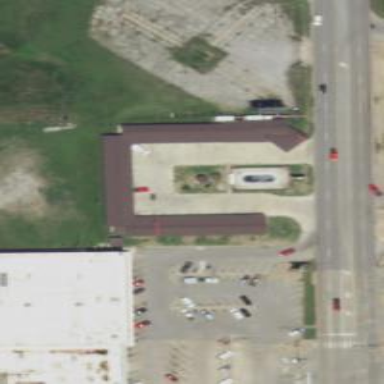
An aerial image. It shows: Building that is motel.